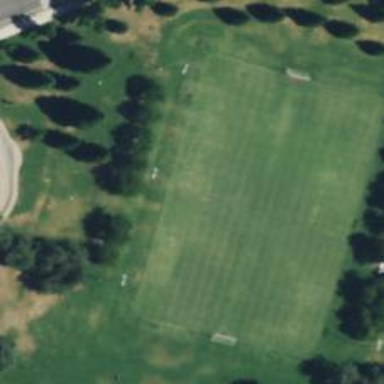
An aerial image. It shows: Soccer pitch for leisureland activities.